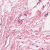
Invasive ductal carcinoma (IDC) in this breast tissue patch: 0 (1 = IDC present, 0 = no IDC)